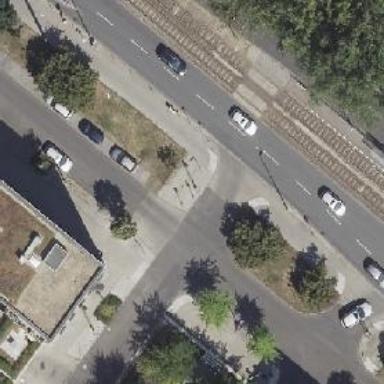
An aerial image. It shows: Unmarked road crossing.